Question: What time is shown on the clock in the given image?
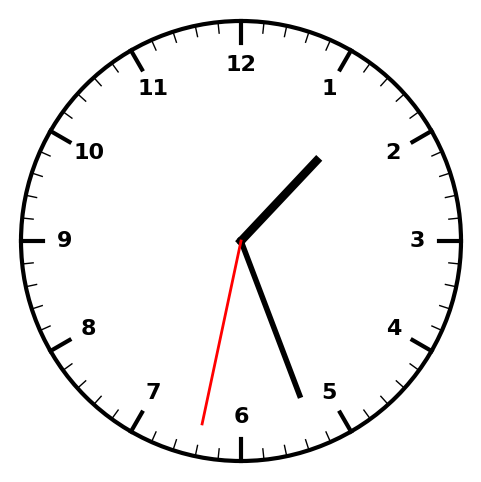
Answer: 01:26:32